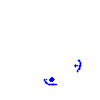
Particle: pion